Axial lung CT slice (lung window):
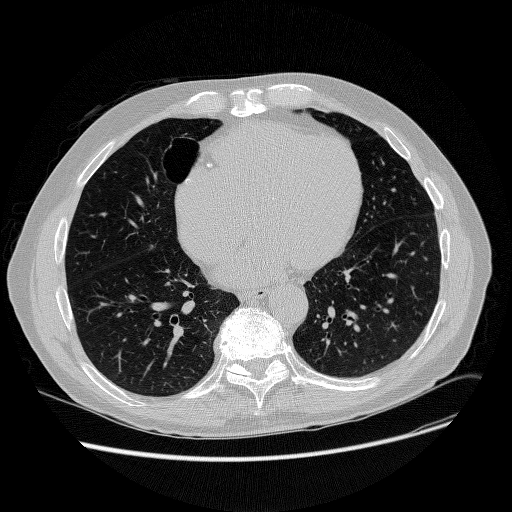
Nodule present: no